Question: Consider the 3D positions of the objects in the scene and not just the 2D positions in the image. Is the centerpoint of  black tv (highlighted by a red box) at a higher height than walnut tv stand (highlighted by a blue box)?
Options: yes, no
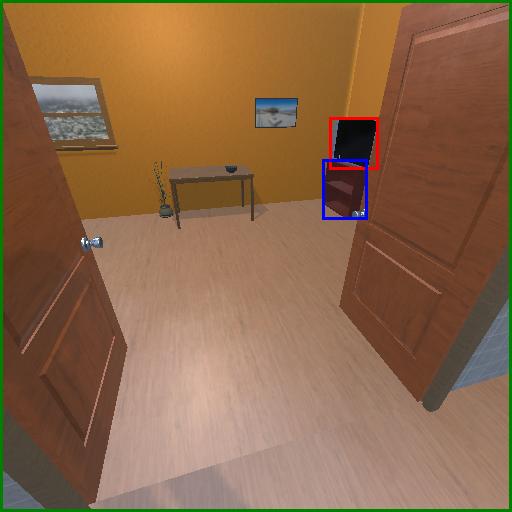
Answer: yes